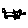
Label: cat